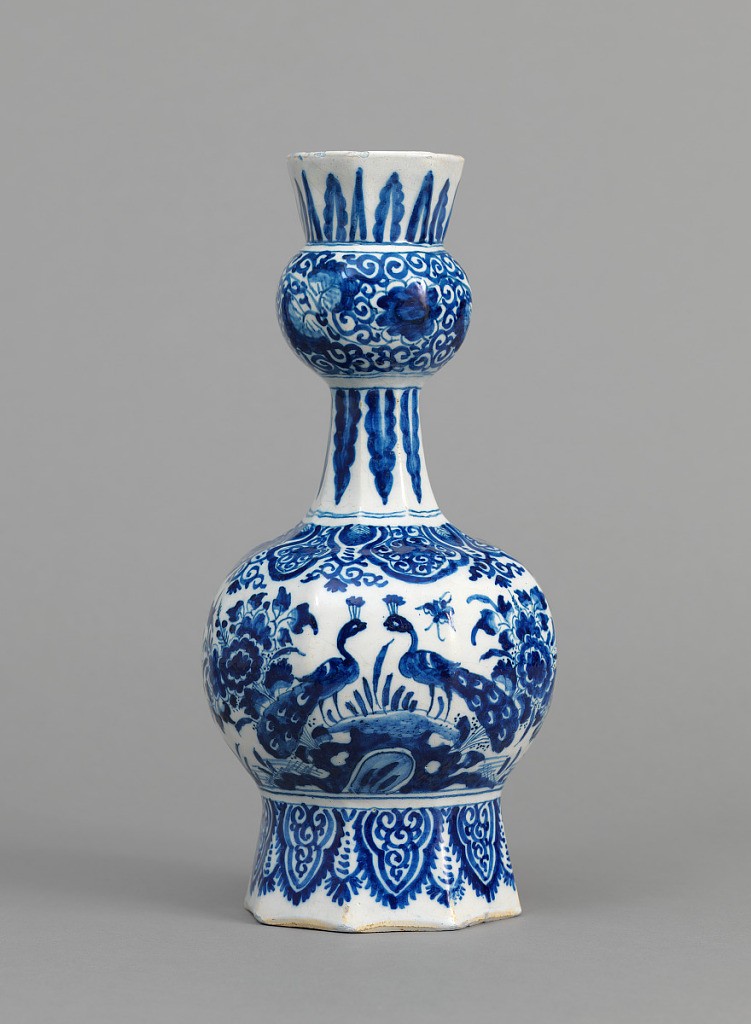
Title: Vase
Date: ca. 1700
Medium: Tin-glazed earthenware
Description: Eight-sided bulbous body on tall flaring base, tapering neck with bulbous knop and flared mouth; painted in underglaze blue on white, on the base with lambrequin border, on body with peacock, rocks, flowers, insects, lambrequin border, on neck and mouth with leaf borders and floral scrolls.